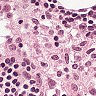
Metastatic tissue present: no